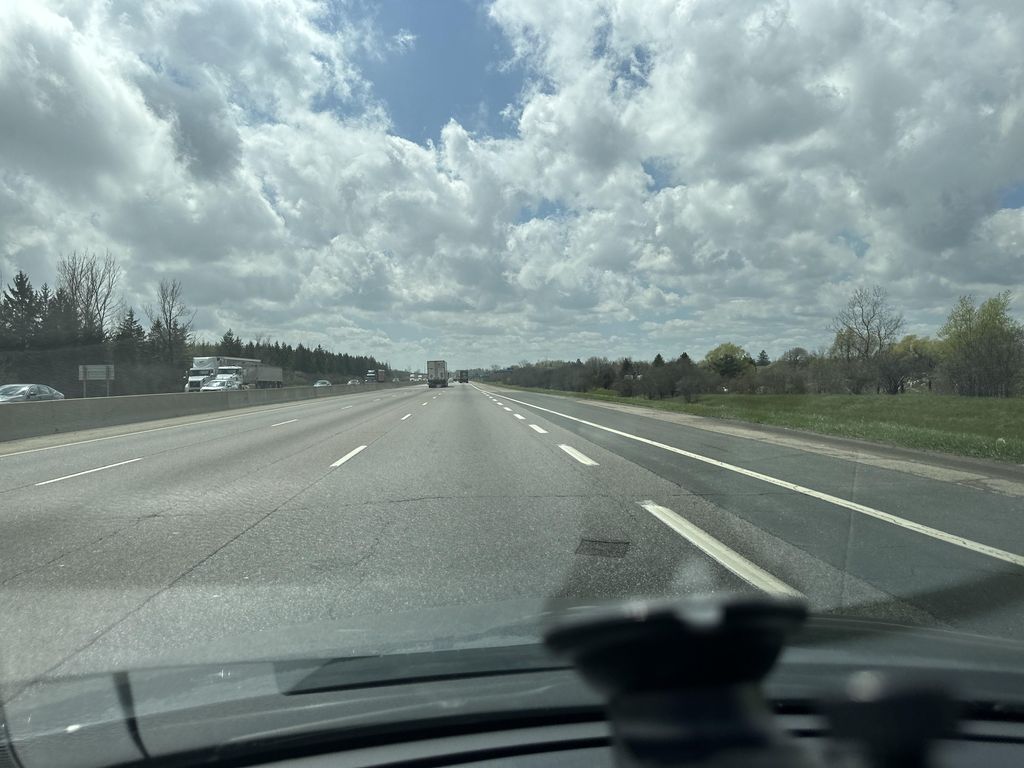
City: kitchener-waterloo